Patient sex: F
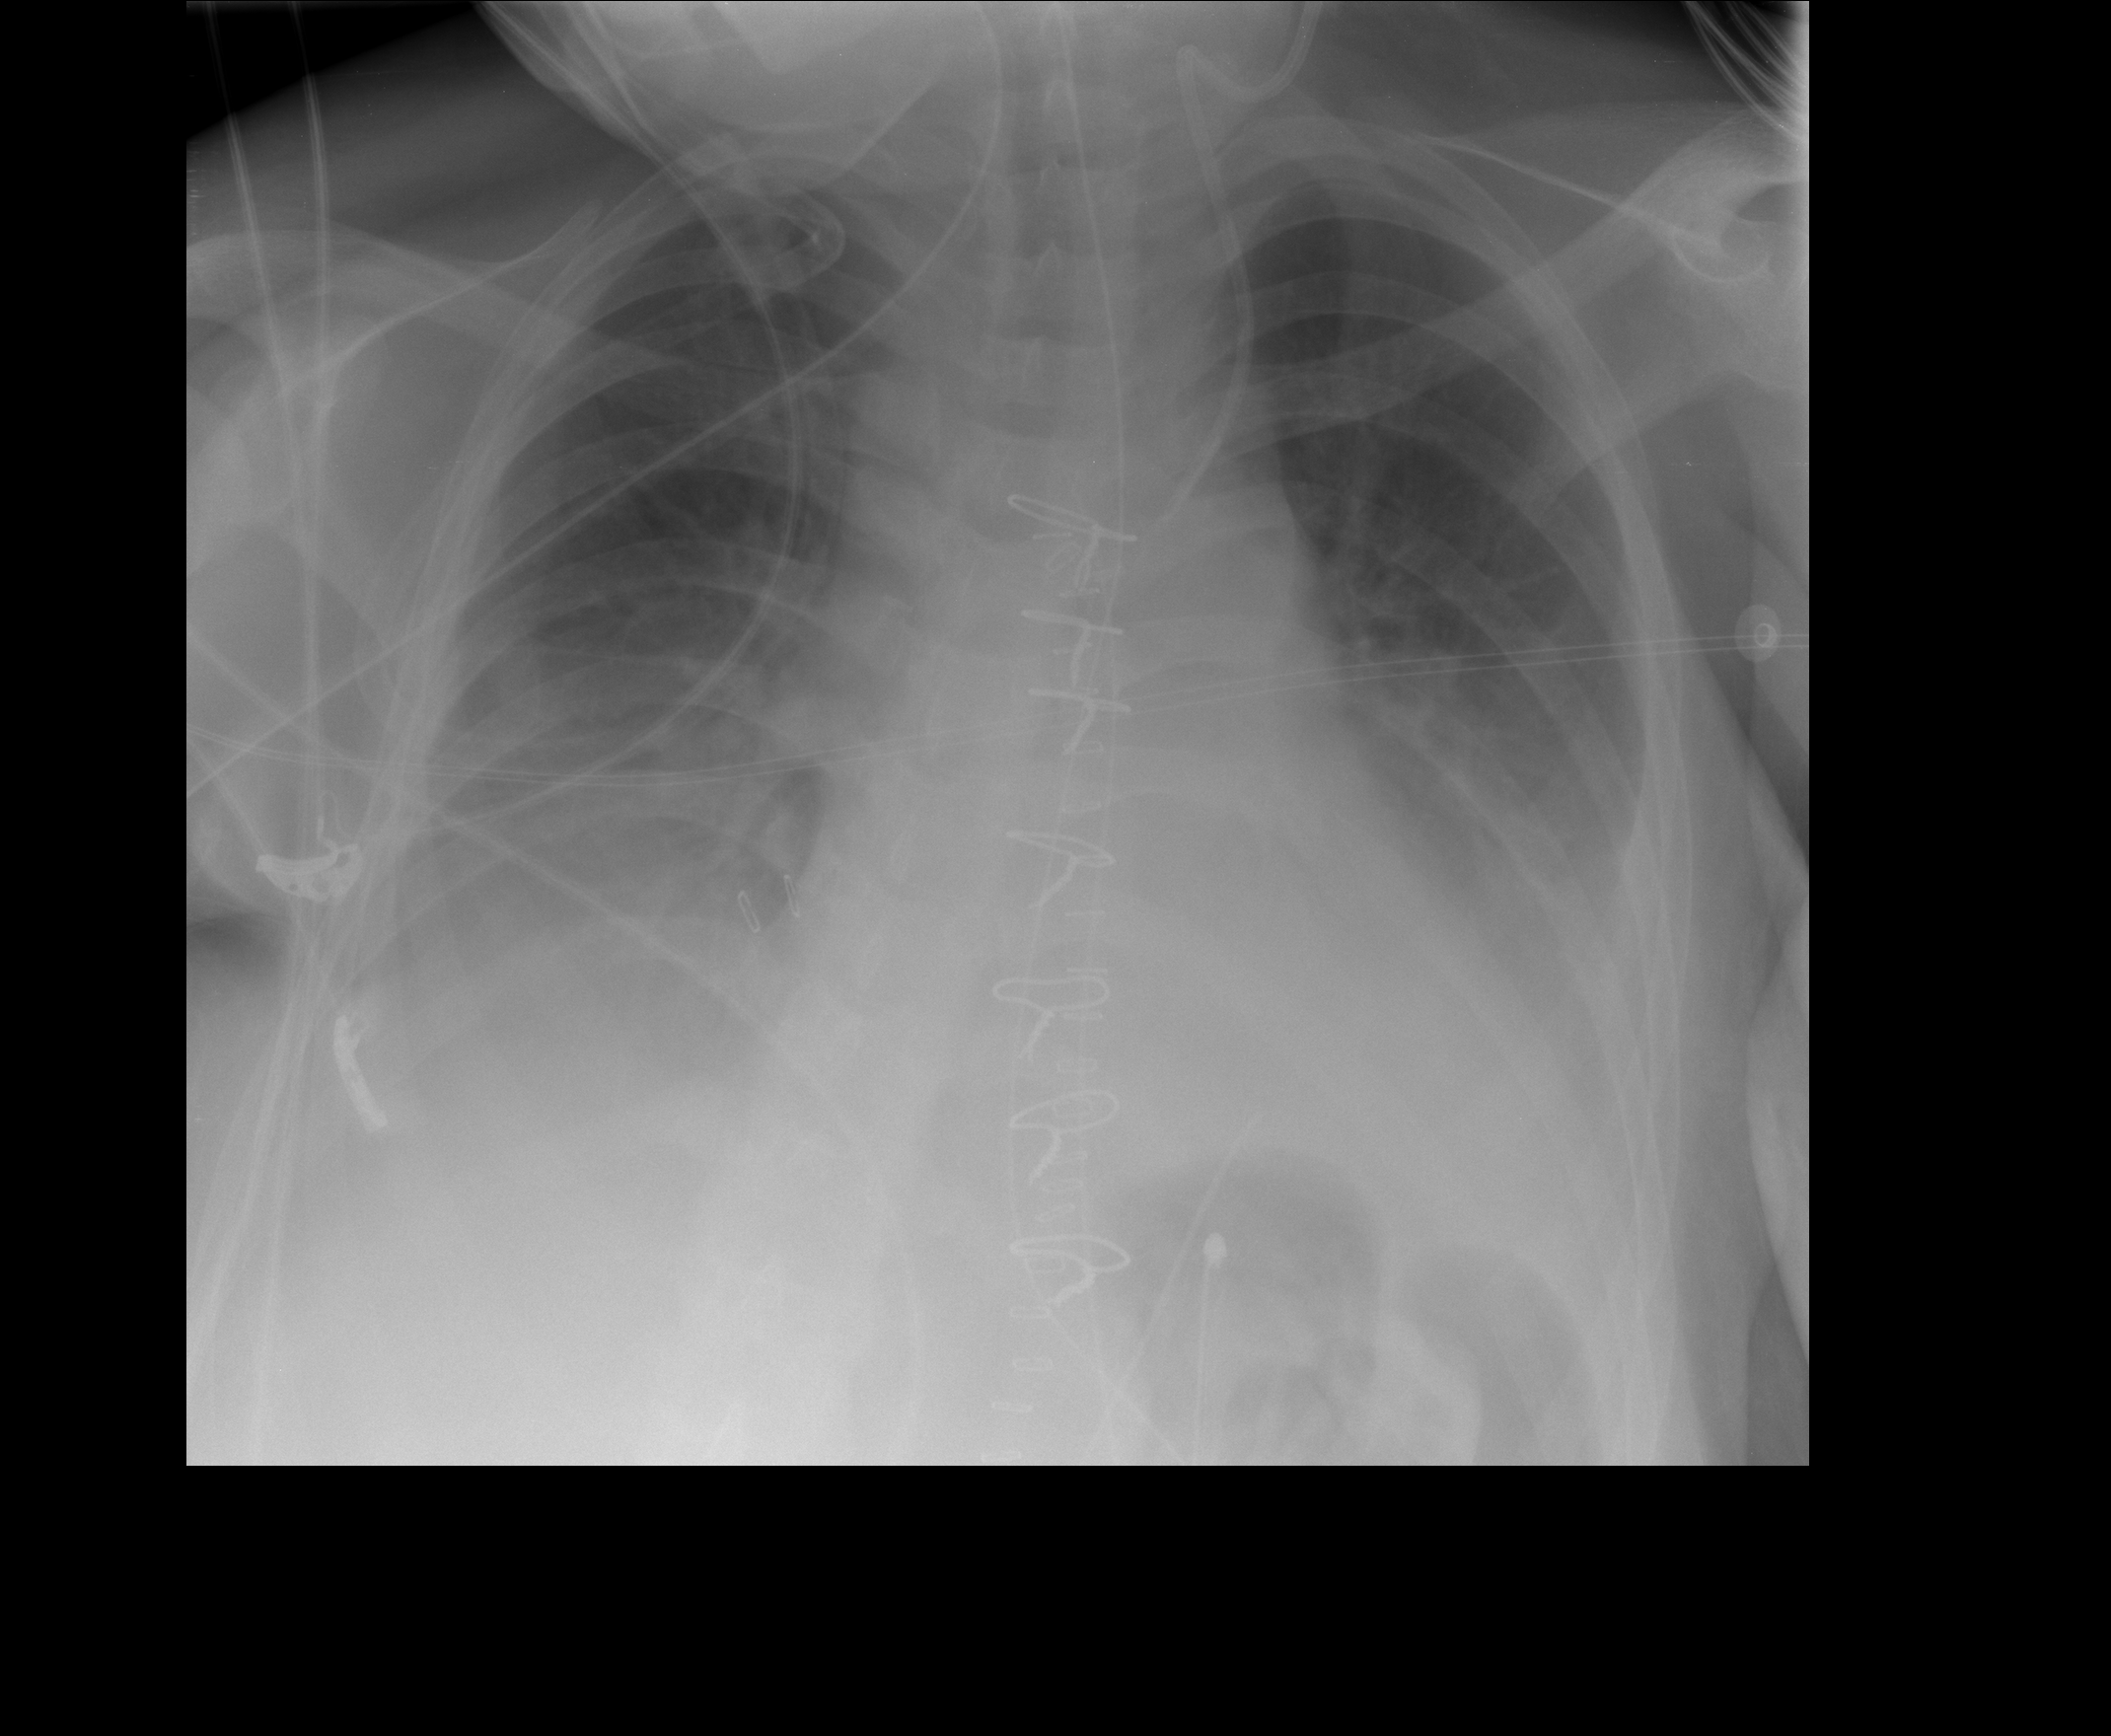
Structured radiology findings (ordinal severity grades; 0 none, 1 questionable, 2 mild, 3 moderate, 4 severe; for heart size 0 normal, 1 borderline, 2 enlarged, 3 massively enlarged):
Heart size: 0
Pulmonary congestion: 0
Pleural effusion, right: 2
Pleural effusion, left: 2
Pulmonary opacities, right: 0
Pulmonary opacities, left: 0
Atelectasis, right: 0
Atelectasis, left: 0